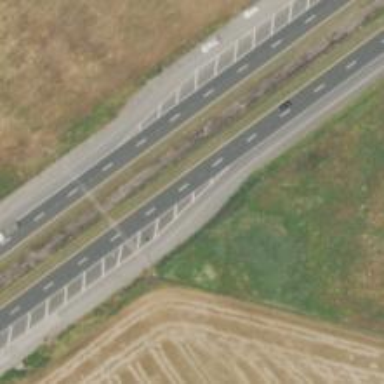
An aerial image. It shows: Service road leading to weighbridge.